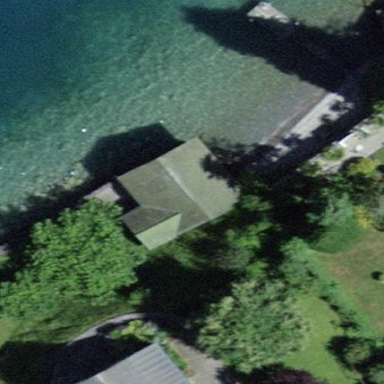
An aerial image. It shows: Boathouse building.